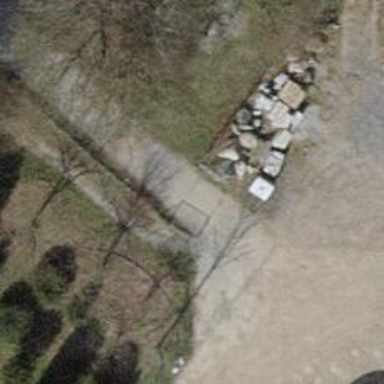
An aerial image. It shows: Gate.